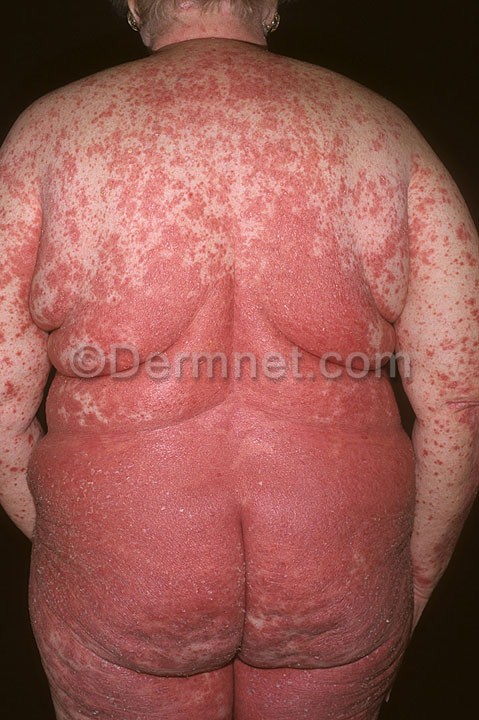
Disease: Psoriasis pictures Lichen Planus and related diseases